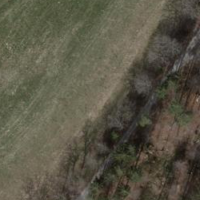
EUNIS habitat code: 43
Species observed at this site:
Lathyrus linifolius
Lysimachia nemorum